Lunar surface albedo tile
Center latitude: 12.846
Center longitude: 43.151
Resolution (meters per pixel, mean): 129.74
Tile area (km^2): 16980.22
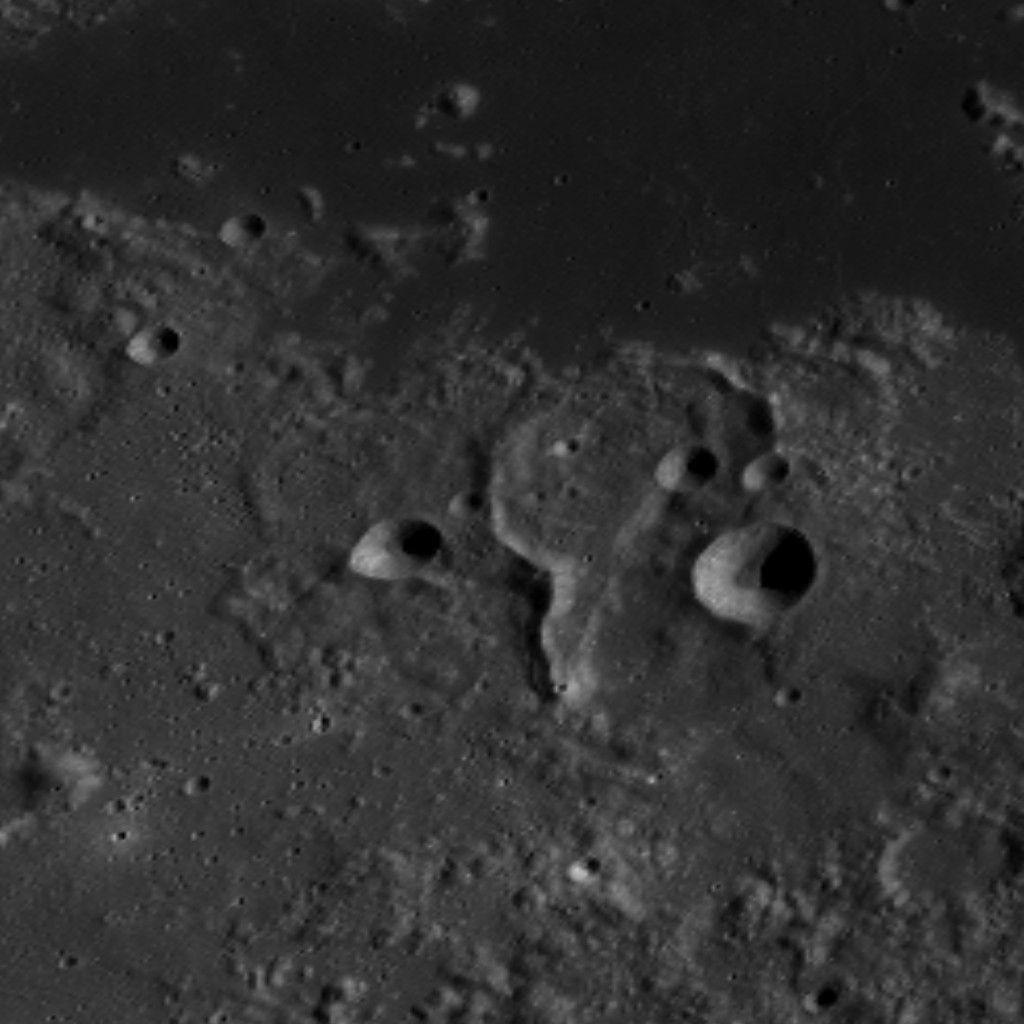